Question: My knowledge in SQL not so far, please help me with my issue:
I have a script that generates some data. I need to insert this data into a table with following structure:
'''
Variable_Sample (idsample, idvariable, value), idsample and idvariable - PK.
'''
Here is the script:
'''
Declare params cursor for
Select distinct id_variable from [UIR_DB].[dbo].[Variable_Values]
open params
Declare @idparam int
Declare @csql nvarchar(max) = ''
Declare @csql2 nvarchar(max) = ''
Declare @i int = 1
fetch next from params into @idparam
while @@FETCH_STATUS = 0
begin
Select @csql2 = @csql2 + ', param' +LTrim(Str(@i))
Select @csql = @csql + ' (Select value as param'+LTrim(Str(@i))+' from [UIR_DB].[dbo].[Variable_Values] where id_variable = '+LTrim(Str(@idparam))+') a'+LTrim(Str(@i))+' cross join'
Set @i = @i+1
fetch next from params into @idparam
end
Select @csql = '
SELECT id, CAST(SubString(Param,6,LEN(Param)-5) as int) param_id, param_val
FROM
(Select ROW_Number() over(order by '+SubString(@csql2,2,LEN(@csql2)-1)+') id, '+SubString(@csql2,2,LEN(@csql2)-1)+' from '+SubString(@csql,1,LEN(@csql)-11) + ') p
UNPIVOT
(param_val FOR Param IN
('+SubString(@csql2,2,LEN(@csql2)-1)+')
)AS unpvt
'
print @csql
exec sp_executesql @csql
close params
deallocate params
'''
Here is script result:
.
So I need to put script result into table 'Variable_Sample(idsample, idvariable, value)', where ('idsample, idvariable') are the primary key of the table.
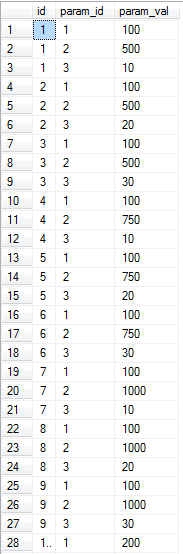
Answer: I think all you need to is:
Add an insert to @csql
e.g.
'''
Insert into variable_sample(idsample, idvariable, value)
SELECT id, CAST(SubString(Param,6,LEN(Param)-5) as int) param_id, param_val
FROM
(Select ROW_Number() over(order by '+SubString(@csql2,2,LEN(@csql2)-1)+') id, '+SubString(@csql2,2,LEN(@csql2)-1)+' from '+SubString(@csql,1,LEN(@csql)-11) + ') p
UNPIVOT
(param_val FOR Param IN
('+SubString(@csql2,2,LEN(@csql2)-1)+')
)AS unpvt
'''
That's assuming that table already exsists.